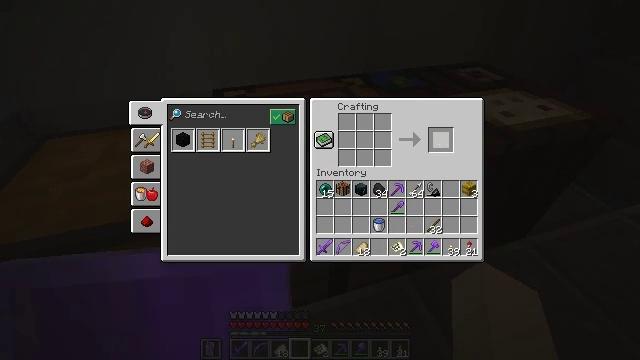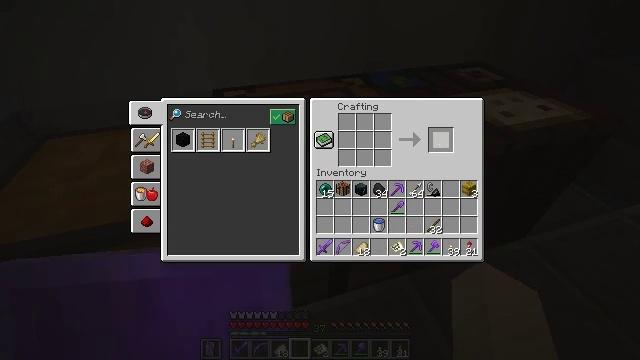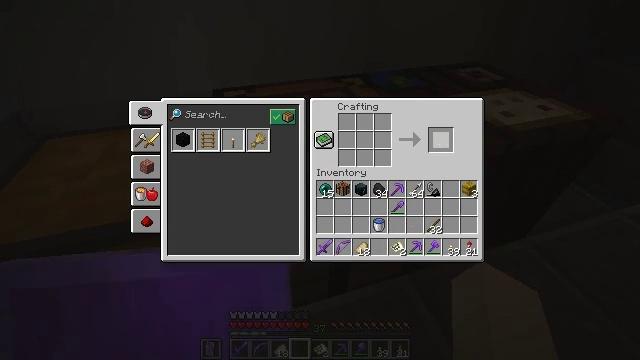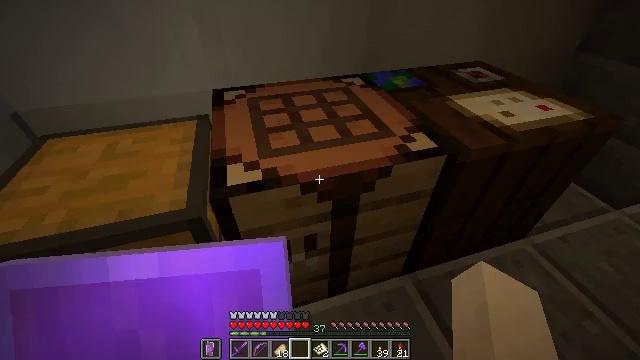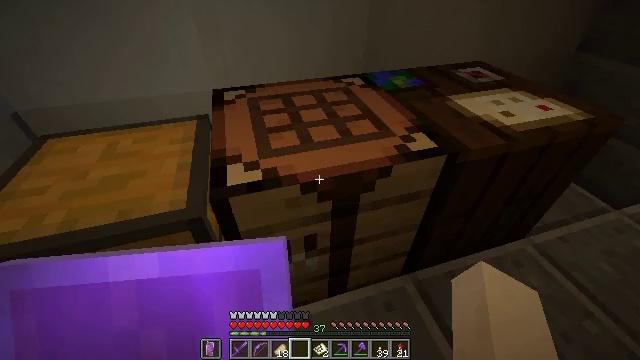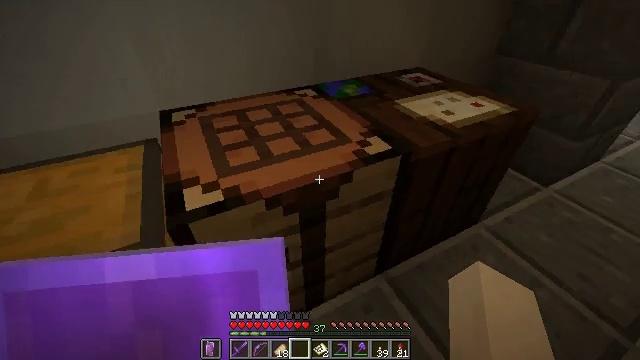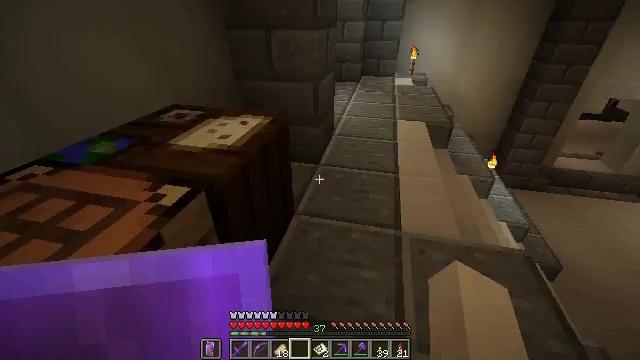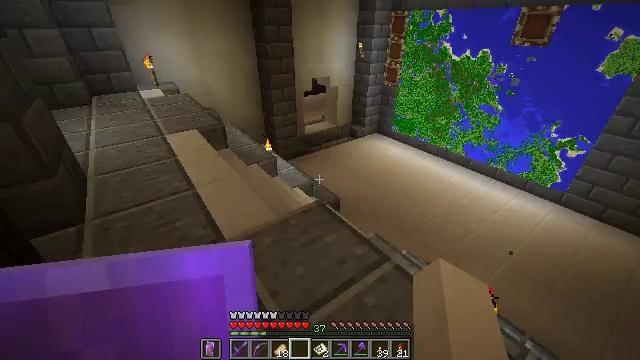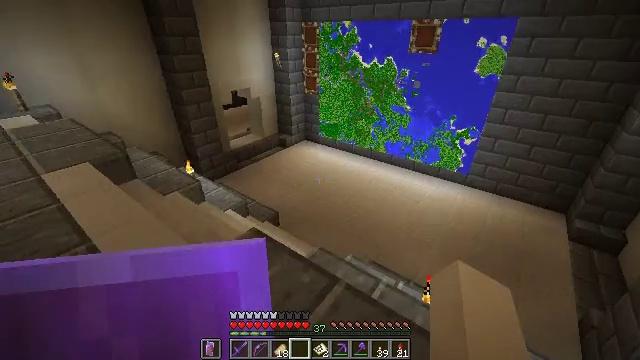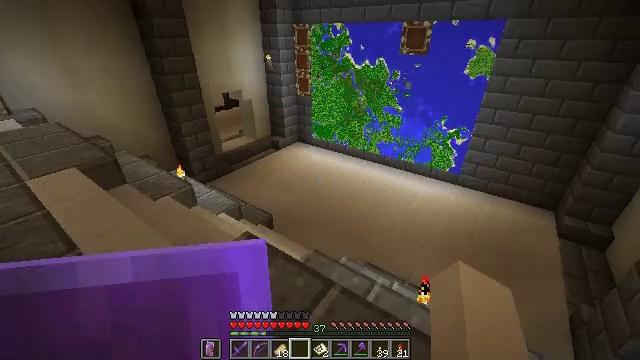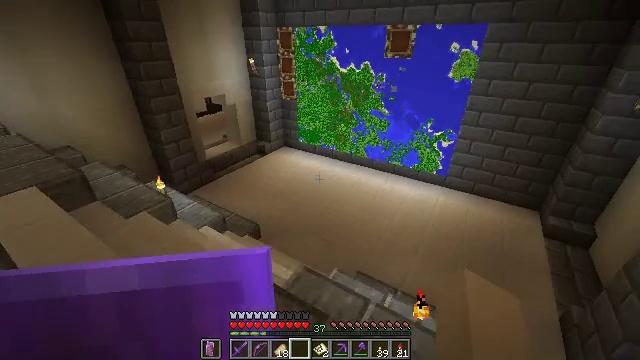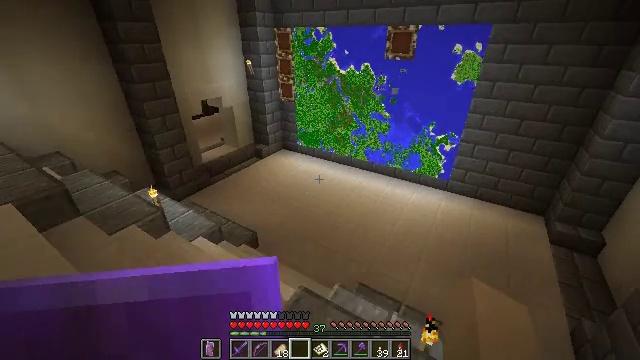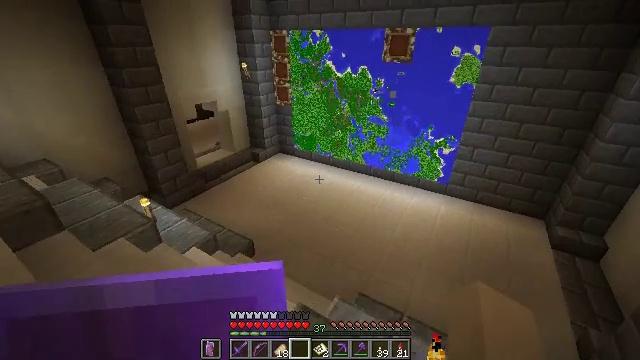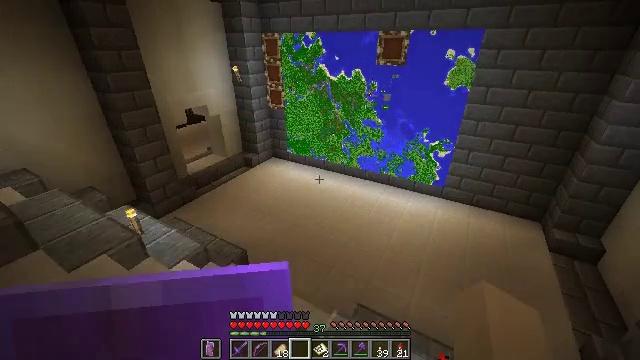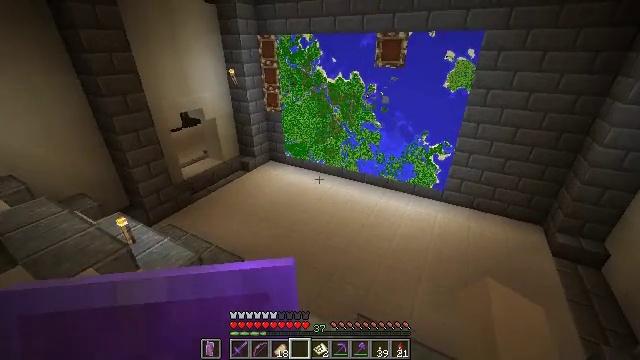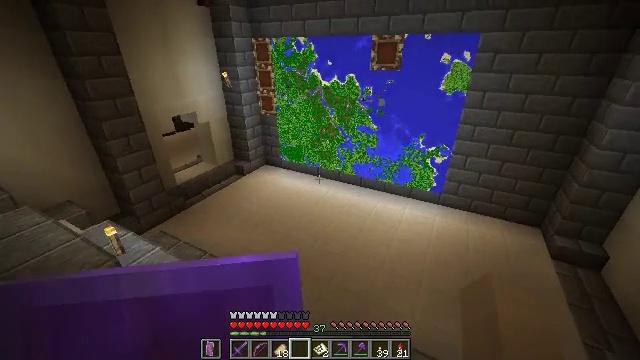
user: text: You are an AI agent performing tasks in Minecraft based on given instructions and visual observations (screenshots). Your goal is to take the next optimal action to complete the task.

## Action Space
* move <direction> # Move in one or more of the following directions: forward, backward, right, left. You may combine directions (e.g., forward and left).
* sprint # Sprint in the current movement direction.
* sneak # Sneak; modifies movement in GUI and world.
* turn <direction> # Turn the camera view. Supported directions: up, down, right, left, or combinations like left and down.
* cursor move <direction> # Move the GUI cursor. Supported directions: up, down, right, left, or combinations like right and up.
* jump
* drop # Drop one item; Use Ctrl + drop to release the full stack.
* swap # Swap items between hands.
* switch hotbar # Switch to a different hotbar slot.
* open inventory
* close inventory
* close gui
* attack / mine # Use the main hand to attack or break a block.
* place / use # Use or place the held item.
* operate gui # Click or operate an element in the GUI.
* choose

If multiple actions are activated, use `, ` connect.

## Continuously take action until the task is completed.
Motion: motion action
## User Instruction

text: Make a filled map at the crafting table.
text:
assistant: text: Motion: no_op
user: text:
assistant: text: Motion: no_op
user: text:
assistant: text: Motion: no_op
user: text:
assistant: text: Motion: no_op
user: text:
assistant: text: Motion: turn right and up
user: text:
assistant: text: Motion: turn right and up
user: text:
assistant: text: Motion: move forward, turn right
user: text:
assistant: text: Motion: move forward, turn right and up
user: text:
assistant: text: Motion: move forward, turn right
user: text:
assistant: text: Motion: move forward, turn right
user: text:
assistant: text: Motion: move forward
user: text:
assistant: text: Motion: move forward
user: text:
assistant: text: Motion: move forward, turn right
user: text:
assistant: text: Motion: move forward
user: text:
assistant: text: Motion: move forward, sprint, turn right
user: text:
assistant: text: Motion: move forward, sprint, turn right
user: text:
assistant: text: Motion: move forward, sprint
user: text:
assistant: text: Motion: move forward, sprint, turn right
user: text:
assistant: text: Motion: move forward, sprint, turn right
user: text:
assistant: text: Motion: move forward, sprint
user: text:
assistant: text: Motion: move forward, sprint
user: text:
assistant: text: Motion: move forward, sprint
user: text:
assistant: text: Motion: move forward, sprint
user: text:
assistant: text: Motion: move forward, sprint
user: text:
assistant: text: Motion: move forward, sprint, turn up
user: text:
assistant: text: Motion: move forward, sprint, turn up
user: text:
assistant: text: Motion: move forward, sprint, turn up
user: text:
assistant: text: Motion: move forward, sprint, turn up
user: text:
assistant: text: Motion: move forward, sprint, turn up
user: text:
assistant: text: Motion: move forward, sprint, turn up